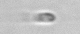
Label: flagellate_morphotype3